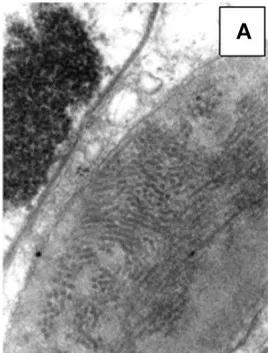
Ultrastructural findings in patient #2: the first biopsy showed large subendothelial, intramembranous, and mesangial electron dense deposits composed of microtubules (27-30 nm) with hollow centers, organized in parallel arrays. Original magnification, x39000.
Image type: pathology (h&e)